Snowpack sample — Snodgrass Mountain, Crested Butte, Colorado (2/4/25, 12:06 PM MST)
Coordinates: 38.923, -106.968
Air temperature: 35 °F
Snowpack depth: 80 cm
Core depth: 80 cm
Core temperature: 32 °F
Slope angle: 14°, slope face: 78°
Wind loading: low
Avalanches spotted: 0
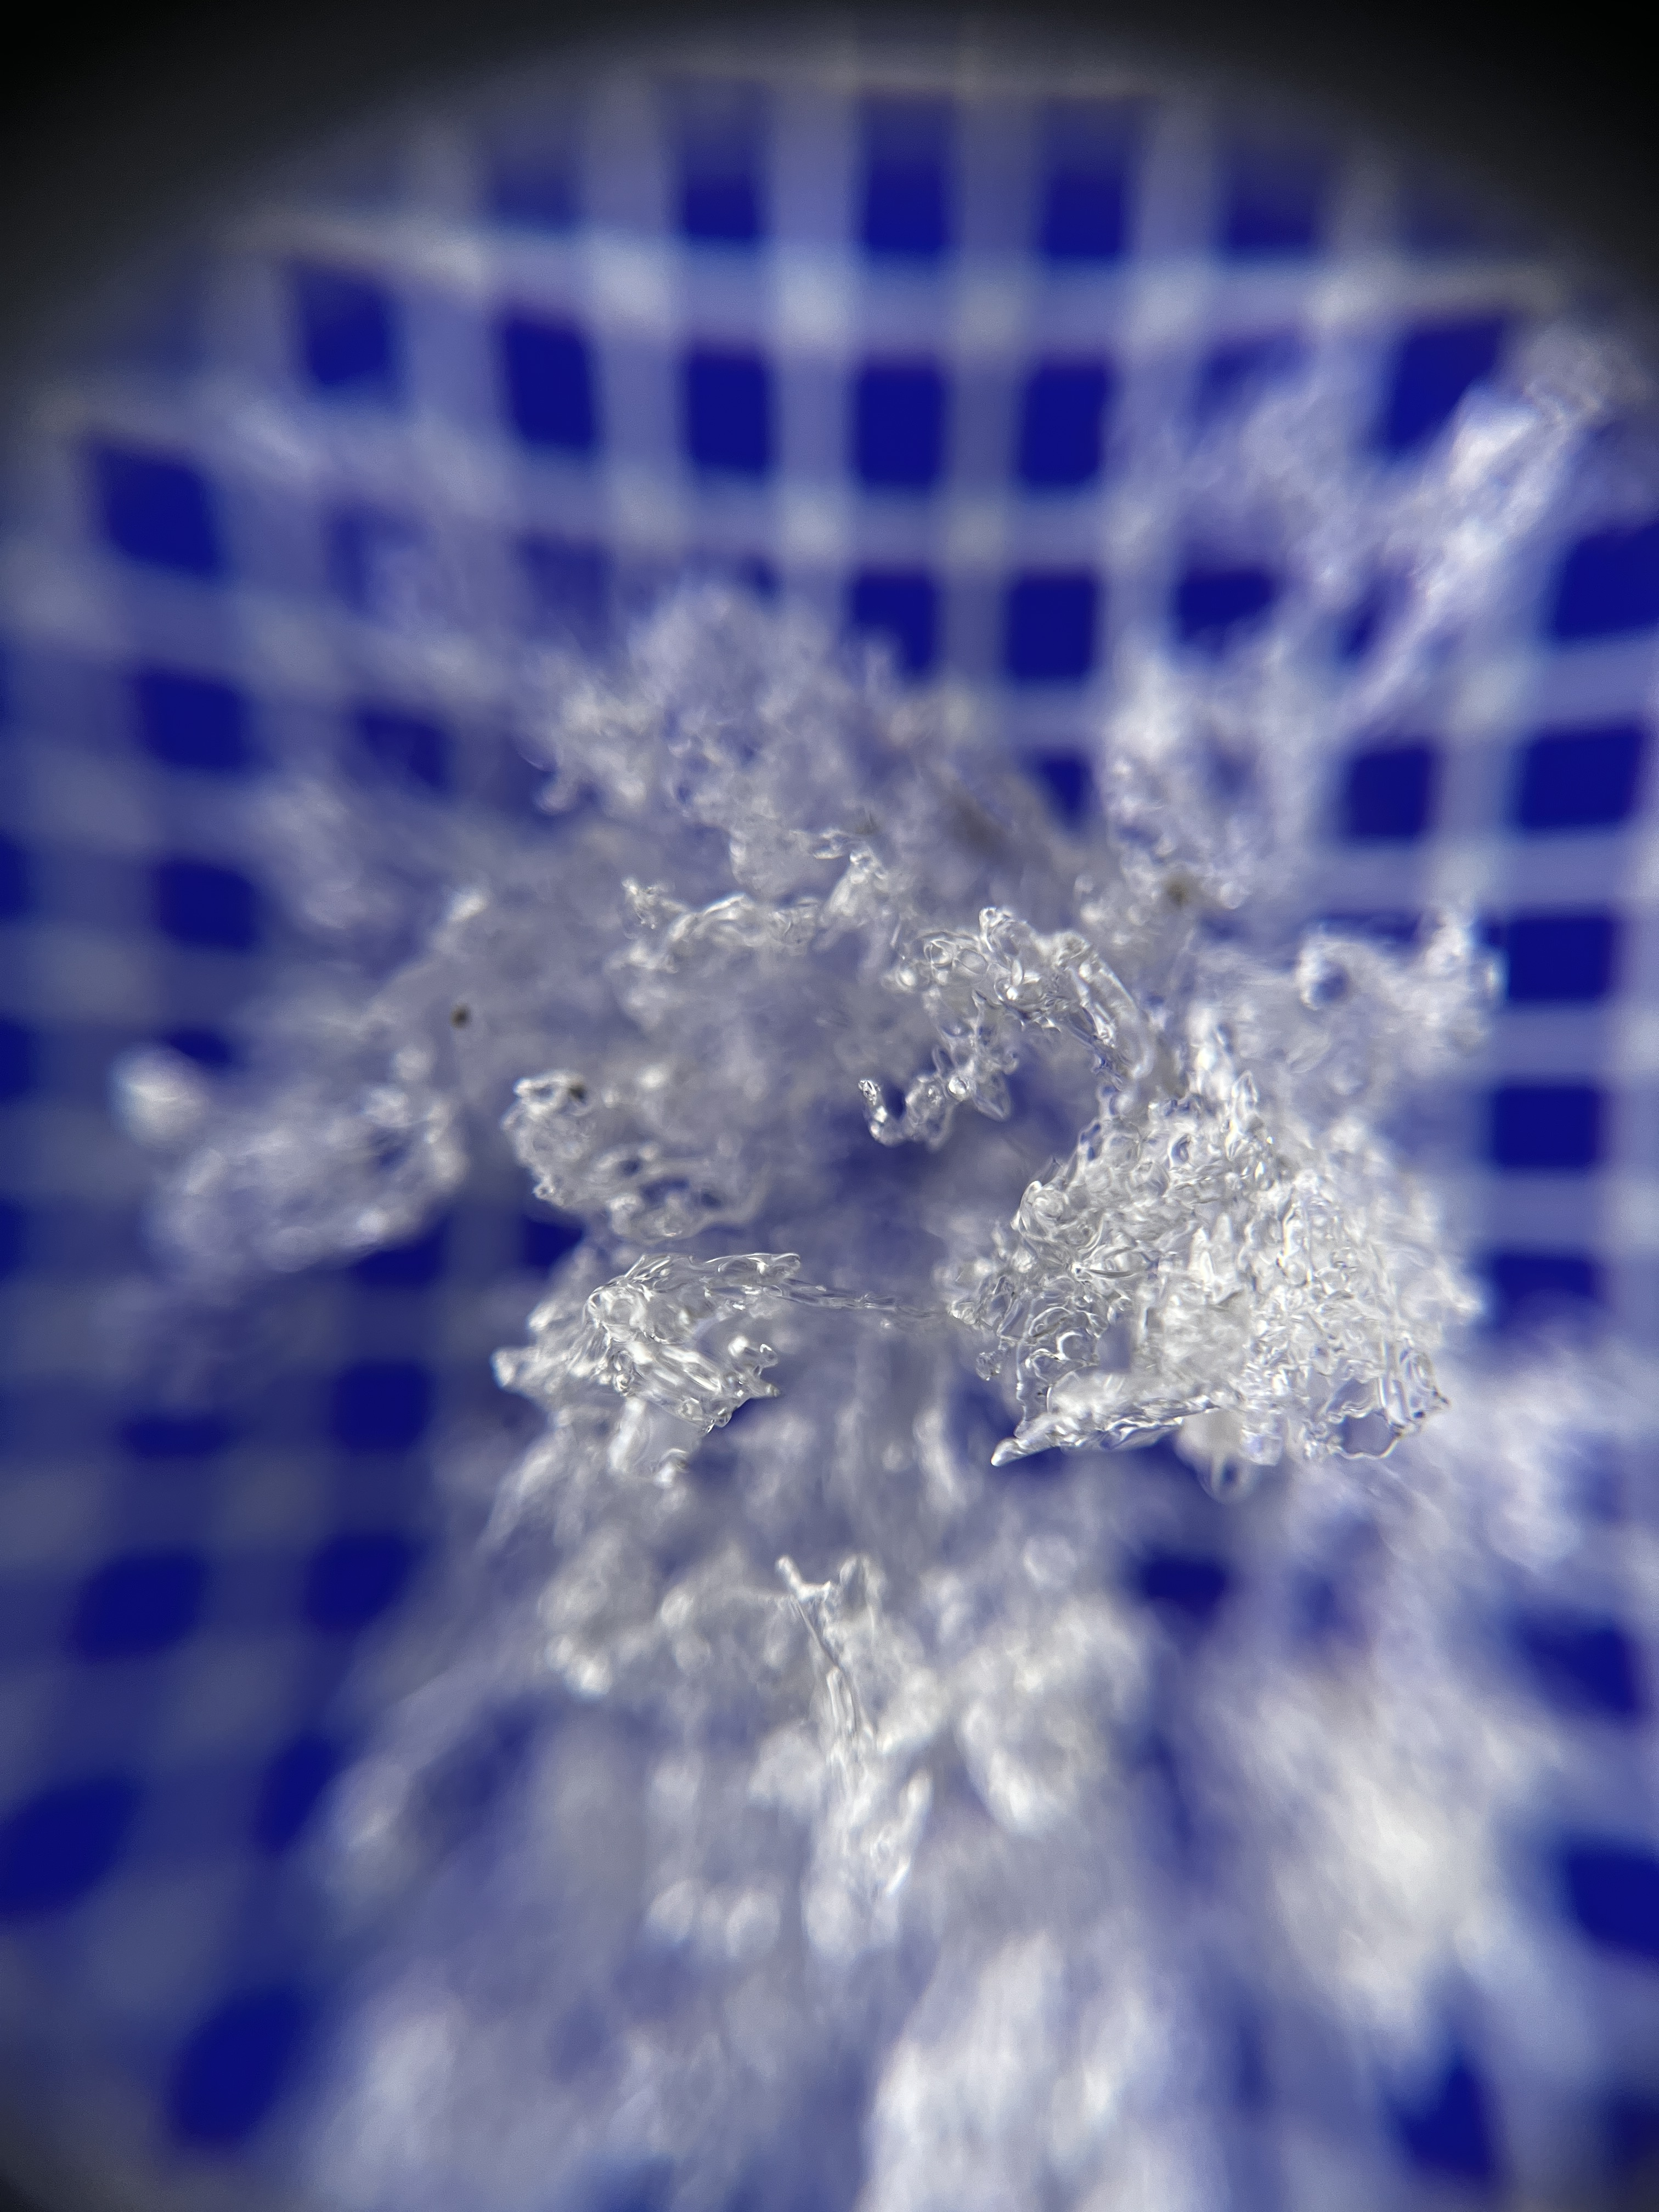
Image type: magnified_profile
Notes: No avalanches nearby, unusually warm weather for the last month reported by residents, Collected 25 yards from treeline